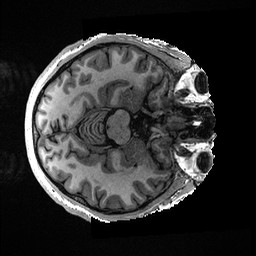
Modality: T1w
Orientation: axial
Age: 37
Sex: male
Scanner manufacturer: ge
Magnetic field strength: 3 T
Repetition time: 0.006952 s
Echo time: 0.00292 s